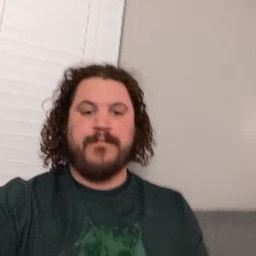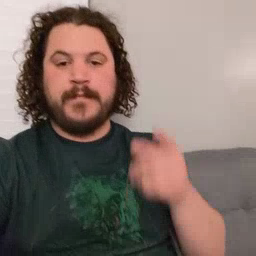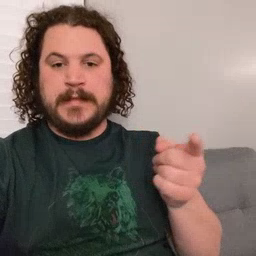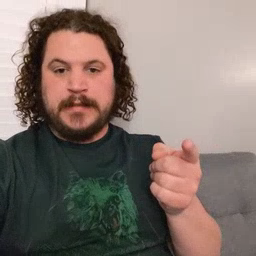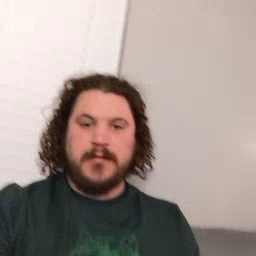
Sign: hesheit